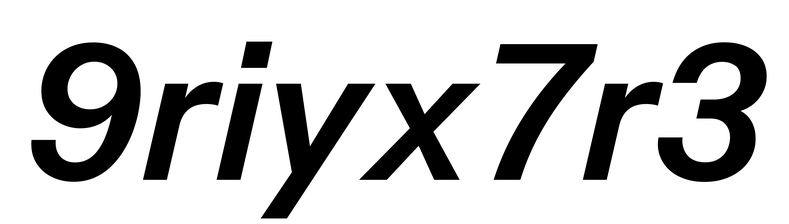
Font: InstrumentSans-Italic_SemiBold_Italic